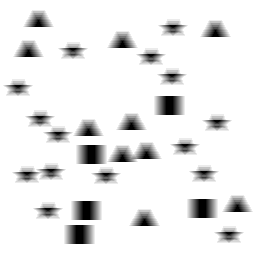
Squares: 5
Triangles: 10
Stars: 15
Total shapes: 30